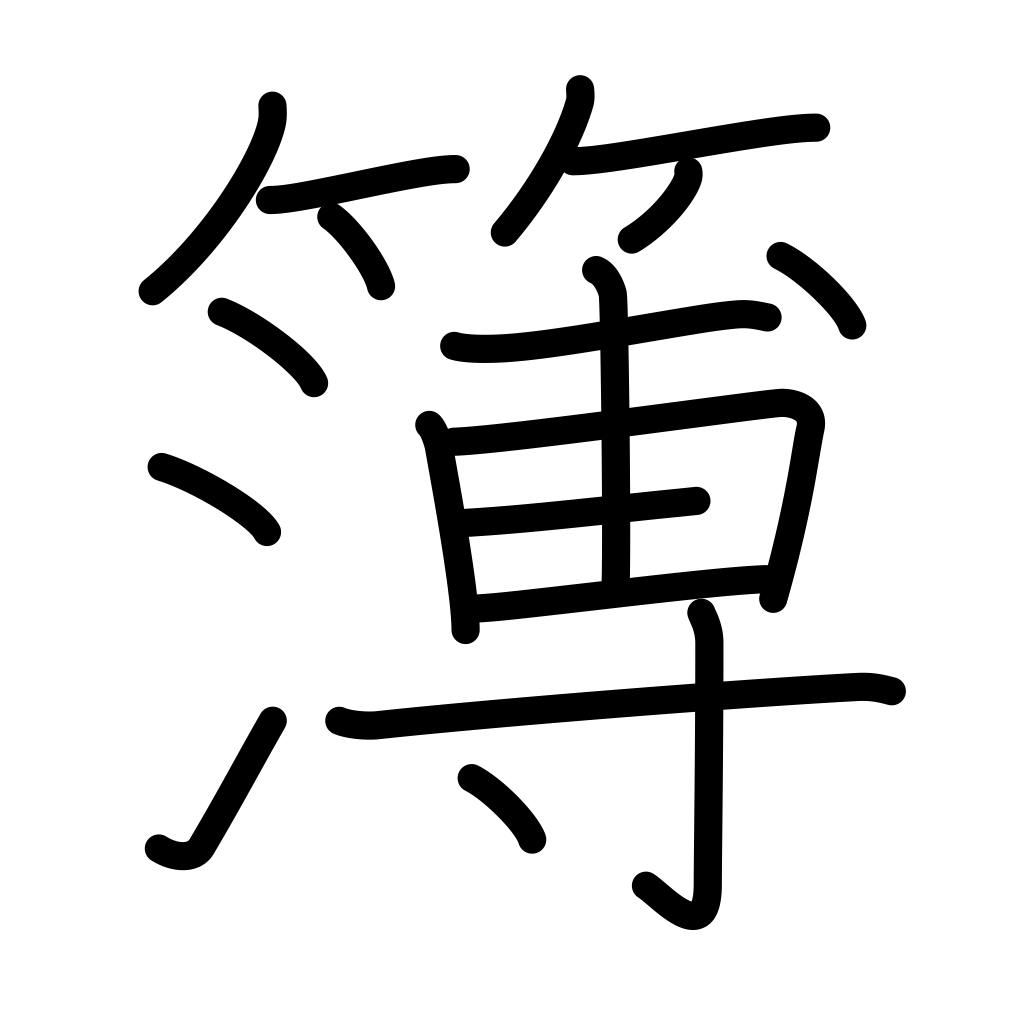
Meaning: register, record book